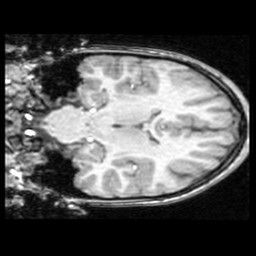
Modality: T1w
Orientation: coronal
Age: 10
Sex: female
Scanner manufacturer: ge
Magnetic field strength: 1.5 T
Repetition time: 0.03333 s
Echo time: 0.008 s